Question: After completing all installation steps for the CommandT plugin, I get the error 'command-t.vim could not load the C extension' when starting it. The ComamndT troubleshooting section gives this advice:
'''
If a problem occurs the first thing you should do is inspect the output of:
ruby extconf.rb
make
During the installation, and:
vim --version
And compare the compilation and linker flags that were passed to the
extension and to Vim itself when they were built. If the Ruby-related
flags or architecture flags are different then it is likely that something
has changed in your Ruby environment and the extension may not work until
you eliminate the discrepancy.
'''
And it does indeed seem that there is discrepancy for me.
Output from 'make' suggests cygwin's gcc is using ruby 1.8:
'''
gcc -I. -I/usr/lib/ruby/1.8/i386-cygwin -I/usr/lib/ruby/1.8/i386-cygwin -I. -DHA
VE_RUBY_H -g -O2 -std=c99 -Wall -Wextra -Wno-unused-parameter -c ext.c
gcc -I. -I/usr/lib/ruby/1.8/i386-cygwin -I/usr/lib/ruby/1.8/i386-cygwin -I. -DHA
VE_RUBY_H -g -O2 -std=c99 -Wall -Wextra -Wno-unused-parameter -c match.c
gcc -I. -I/usr/lib/ruby/1.8/i386-cygwin -I/usr/lib/ruby/1.8/i386-cygwin -I. -DHA
VE_RUBY_H -g -O2 -std=c99 -Wall -Wextra -Wno-unused-parameter -c matcher.c
gcc -shared -s -o ext.so ext.o match.o matcher.o -L. -L/usr/lib -L. -Wl,--enabl
e-auto-image-base,--enable-auto-import,--export-all -lruby -ldl -lcrypt
'''
Output from vim's ':version' contains this output:
'''
-DDYNAMIC_RUBY_VER=191 -DDYNAMIC_RUBY_DLL="msvcrt-ruby191.dll"
'''
The troubleshooting guide suggests using a combination of Vim 7.2, Ruby 1.8.7-p299, and DevKit 3.4.5r3-20091110. However this is not a good solution for me for a number of reasons:
1. I'm using Vim 7.3 and would like to continue doing so.
2. Ruby 1.9.3 is installed on my system, and I need it in my PATH for other projects.
So is there any way to get this working, while keeping the latest version of ruby and the latest version of vim?
# UPDATE
Having followed AndrewMarshall's advice, I installed Ruby191 and DevKit-4.5.0-20100819-1536-sfx.exe according to <URL> and ran 'ruby extconf.rb' through that version. The 'make' cmd executed successfully with this output:
'''
gcc -I. -IC:/Ruby191/include/ruby-1.9.1/i386-mingw32 -I/C/Ruby191/include/ruby-1
.9.1/ruby/backward -I/C/Ruby191/include/ruby-1.9.1 -I. -DHAVE_RUBY_H -O2 -g -
Wall -Wno-parentheses -std=c99 -Wall -Wextra -Wno-unused-parameter -o ext.o -c
ext.c
gcc -I. -IC:/Ruby191/include/ruby-1.9.1/i386-mingw32 -I/C/Ruby191/include/ruby-1
.9.1/ruby/backward -I/C/Ruby191/include/ruby-1.9.1 -I. -DHAVE_RUBY_H -O2 -g -
Wall -Wno-parentheses -std=c99 -Wall -Wextra -Wno-unused-parameter -o match.o
-c match.c
gcc -I. -IC:/Ruby191/include/ruby-1.9.1/i386-mingw32 -I/C/Ruby191/include/ruby-1
.9.1/ruby/backward -I/C/Ruby191/include/ruby-1.9.1 -I. -DHAVE_RUBY_H -O2 -g -
Wall -Wno-parentheses -std=c99 -Wall -Wextra -Wno-unused-parameter -o matcher.
o -c matcher.c
gcc -shared -s -o ext.so ext.o match.o matcher.o -L. -LC:/Ruby191/lib -L. -Wl,-
-enable-auto-image-base,--enable-auto-import -lmsvcrt-ruby191 -lshell32 -lws2
_32
'''
and running ':CommandT' in vim works now, but as soon as I start typing to search for a file, and then hit enter to select and open it, I get this:

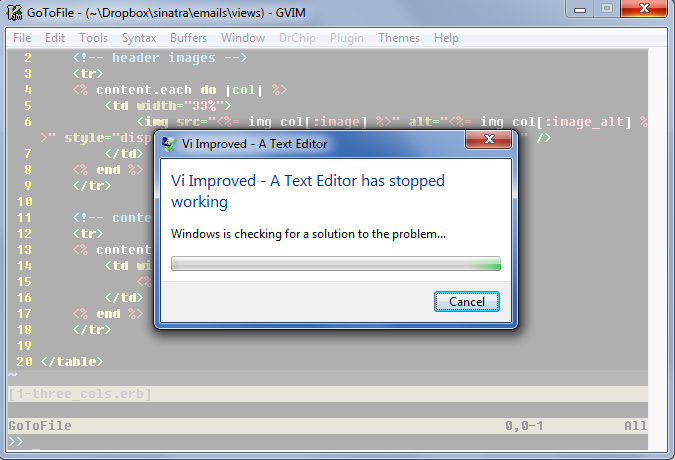
Answer: not a real answer but you may wanna try <URL> instead.
- 'vimscript'- 'CommandT'- 'CommandT''CommandT'
there is also the good old <URL> which I haven't tried. seems like it hasn't got updated for about 2 years but it may still be working.